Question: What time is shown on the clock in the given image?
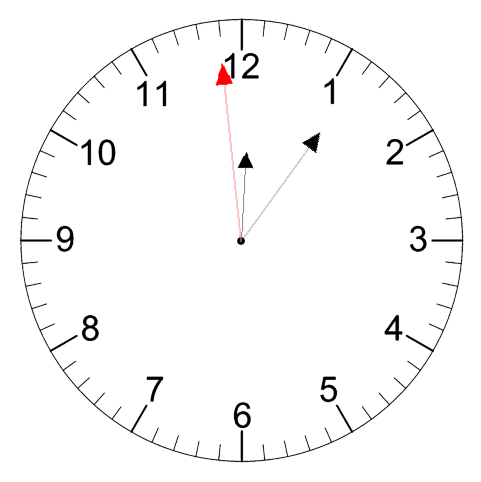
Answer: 12:05:59